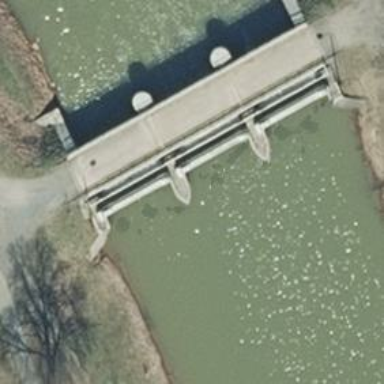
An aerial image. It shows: Weir in waterway.